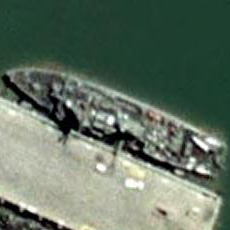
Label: destroyer